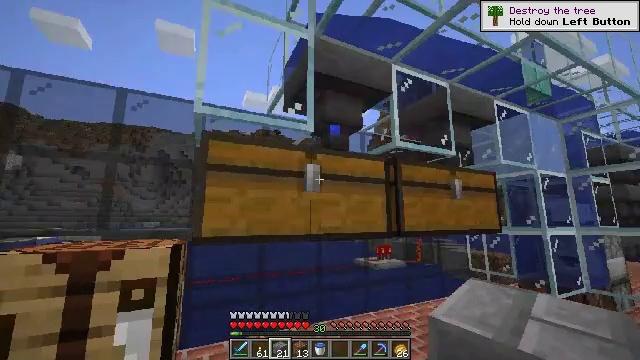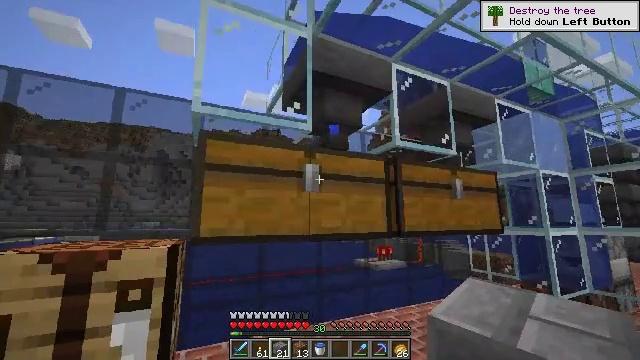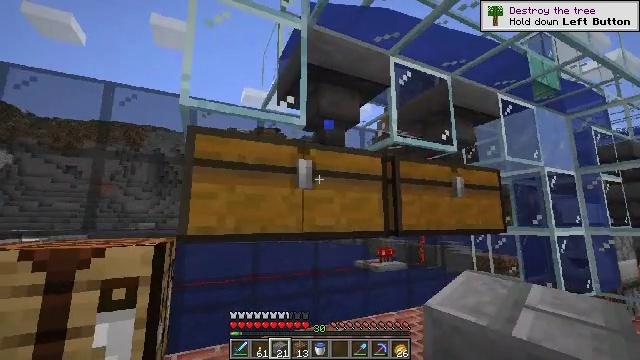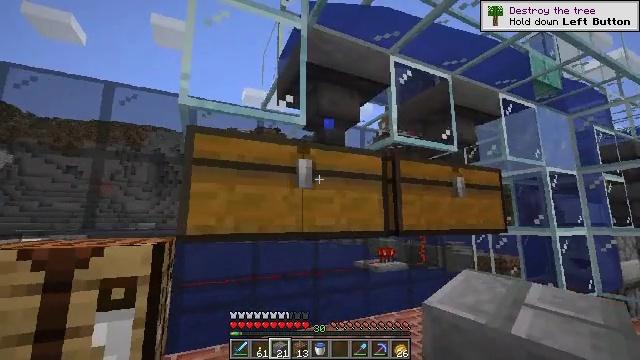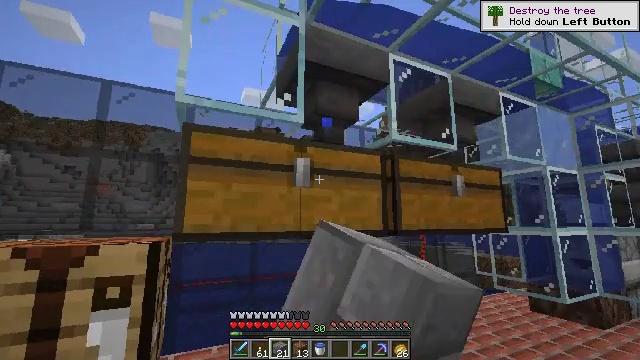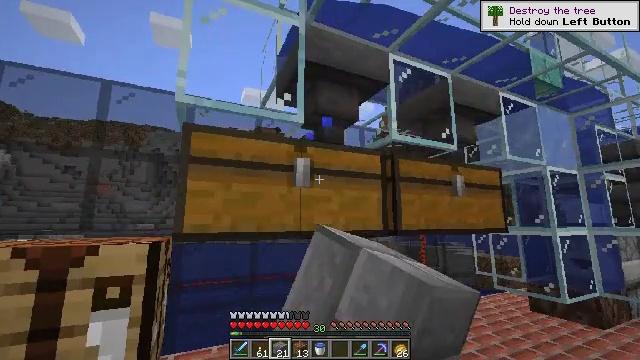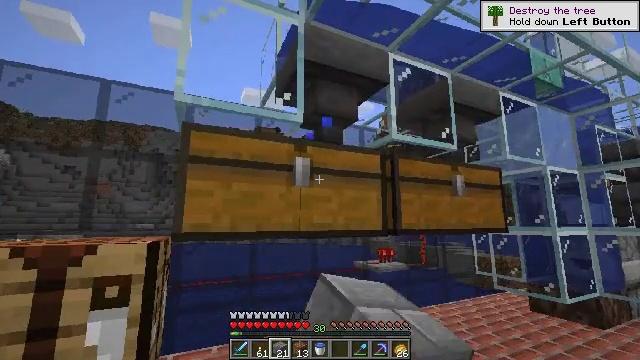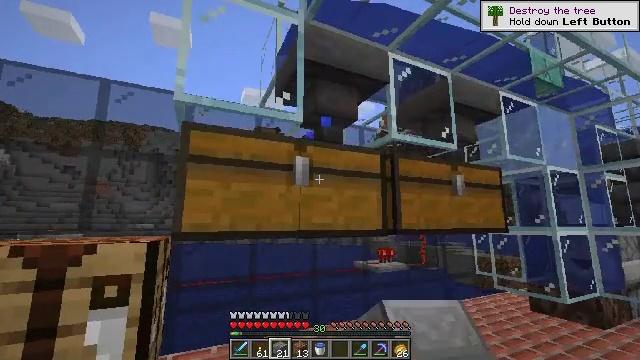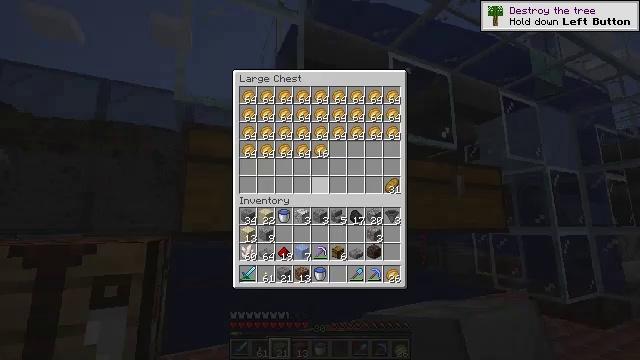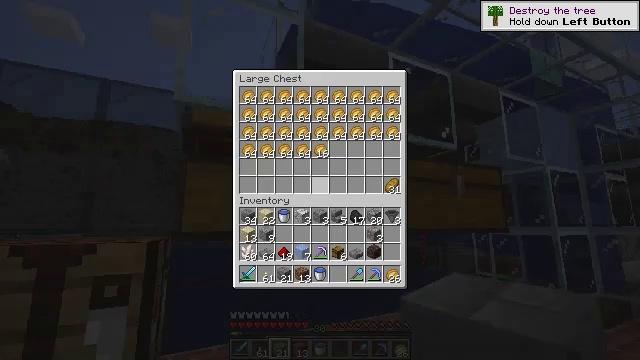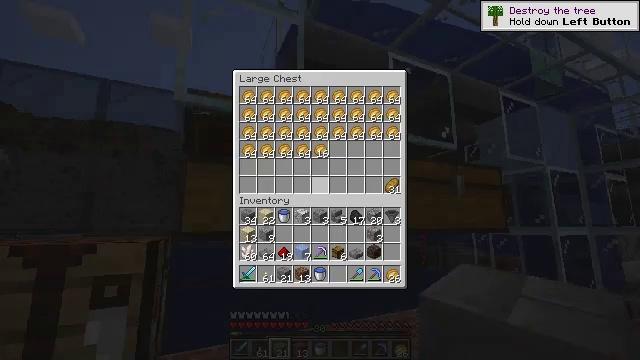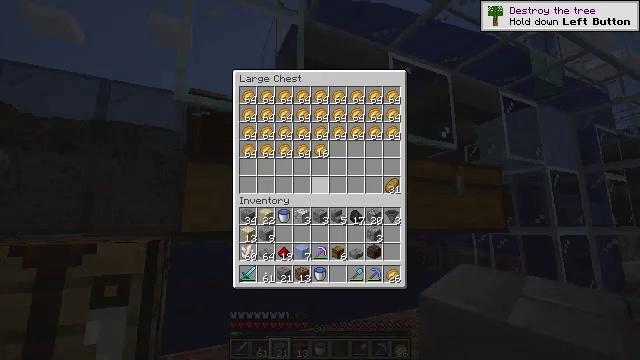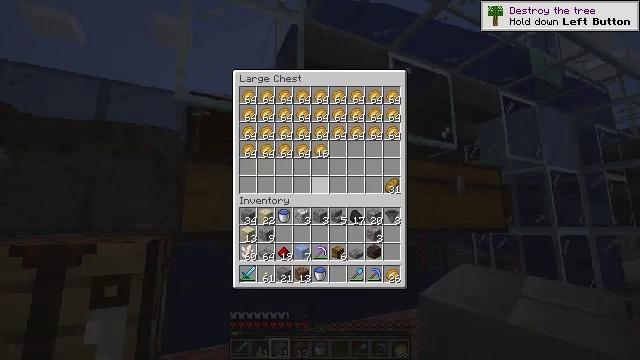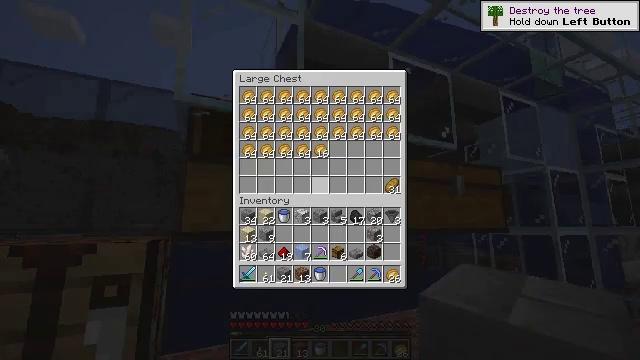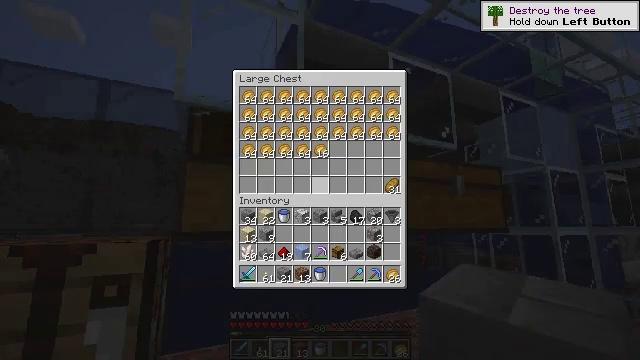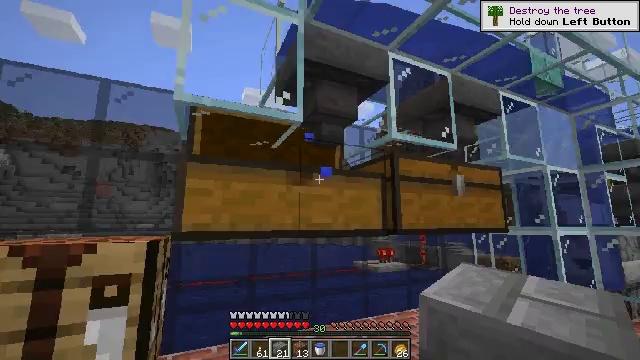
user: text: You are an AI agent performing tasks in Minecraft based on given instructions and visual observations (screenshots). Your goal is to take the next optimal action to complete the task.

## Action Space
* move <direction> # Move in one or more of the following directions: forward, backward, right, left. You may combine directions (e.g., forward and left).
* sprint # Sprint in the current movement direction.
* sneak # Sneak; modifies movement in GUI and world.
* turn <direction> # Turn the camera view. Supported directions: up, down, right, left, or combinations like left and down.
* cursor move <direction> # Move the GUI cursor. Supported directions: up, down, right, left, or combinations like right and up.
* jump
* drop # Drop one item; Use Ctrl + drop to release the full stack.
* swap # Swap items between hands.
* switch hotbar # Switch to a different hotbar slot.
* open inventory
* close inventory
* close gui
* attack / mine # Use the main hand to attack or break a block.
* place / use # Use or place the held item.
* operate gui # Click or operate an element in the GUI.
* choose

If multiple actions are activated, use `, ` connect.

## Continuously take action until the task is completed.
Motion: motion action
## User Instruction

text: Recycle the brick slab for reuse.
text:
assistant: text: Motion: no_op
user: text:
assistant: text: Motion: no_op
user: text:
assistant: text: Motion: use / place
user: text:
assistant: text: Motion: use / place
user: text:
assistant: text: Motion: use / place
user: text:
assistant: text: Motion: no_op
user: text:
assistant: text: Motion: no_op
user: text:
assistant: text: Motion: open gui
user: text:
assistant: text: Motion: no_op
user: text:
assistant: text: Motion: no_op
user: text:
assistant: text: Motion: no_op
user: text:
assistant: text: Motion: no_op
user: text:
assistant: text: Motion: no_op
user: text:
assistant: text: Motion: no_op
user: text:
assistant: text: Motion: no_op
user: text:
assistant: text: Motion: close gui
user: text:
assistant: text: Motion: turn right
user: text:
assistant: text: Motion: turn right
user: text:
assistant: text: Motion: move forward and move right, turn right
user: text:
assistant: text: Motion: move forward and move right
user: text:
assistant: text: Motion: move forward and move right
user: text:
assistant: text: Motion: turn down
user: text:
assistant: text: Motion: turn down
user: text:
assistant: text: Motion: use / place
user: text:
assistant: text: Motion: use / place
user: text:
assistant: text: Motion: use / place
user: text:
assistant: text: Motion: no_op
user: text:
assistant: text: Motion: no_op
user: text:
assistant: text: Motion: open gui
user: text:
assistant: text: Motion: no_op